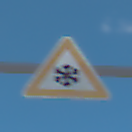
Verkehrszeichen: SchneeOderEisglaette
Umgebung: Outdoor, Nature
Tageszeit: Midday
Wetter: PartlyCloudy
Licht: Natural
Jahreszeit: NotSpecified
Kontrast: HighContrast